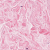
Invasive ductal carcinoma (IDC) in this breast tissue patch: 0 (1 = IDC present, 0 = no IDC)